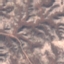
Label: HerbaceousVegetation